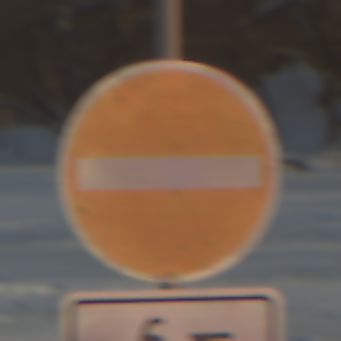
Verkehrszeichen: VerbotDerEinfahrt
Zusatzzeichen unten: EinspurigeFahrzeugeFrei2
Umgebung: Outdoor, Suburban
Tageszeit: MorningAfternoon
Wetter: PartlyCloudy
Licht: Natural
Jahreszeit: NotSpecified
Kontrast: HighContrast